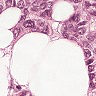
Metastatic tissue present: yes